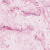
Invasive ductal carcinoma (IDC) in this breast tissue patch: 0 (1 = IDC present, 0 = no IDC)